Interaction volume radius: 10 \u00c5
Interaction volume height: 10 \u00c5
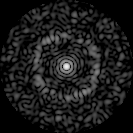
Disorder parameter: 0.8028